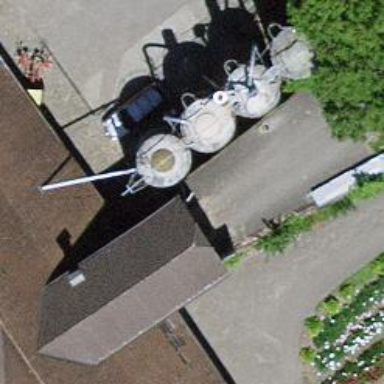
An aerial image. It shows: Silo.